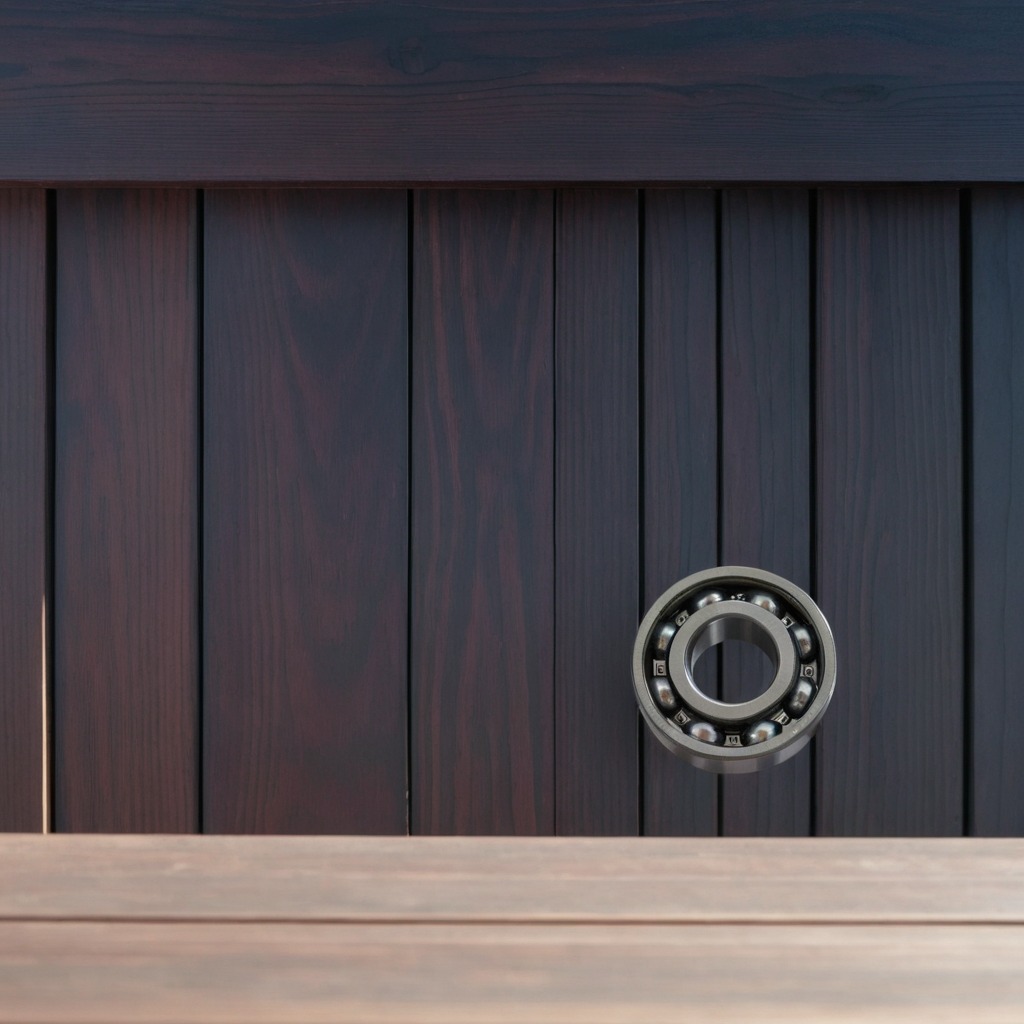
A metal ball bearing is lying on the wood workbench in an outdoor DIY or construction setup.